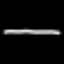
Label: line